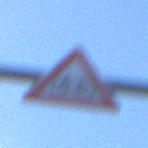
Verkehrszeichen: RadverkehrRechts
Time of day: SunriseSunset
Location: Outdoor (Urban)
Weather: PartlyCloudy
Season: NotSpecified
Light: Natural